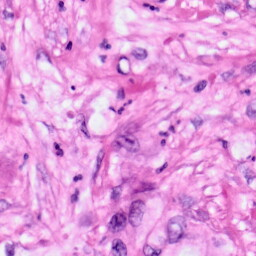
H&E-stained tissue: Pancreatic